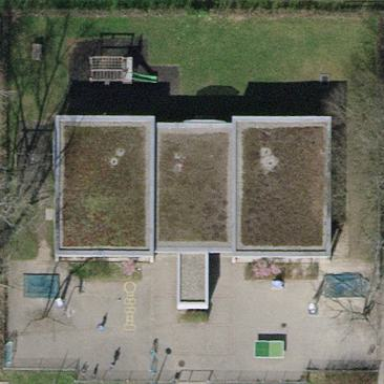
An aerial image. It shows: Kindergarten.